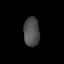
Tissue: skin
Cell type: Epithelial cells
Senescence score: 0.9031
Nuclear area (px): 442
Mean DAPI intensity: 79.495